Question: Python newbie's journey to build his first webapp (app link: <URL>.
Following an advice of a <URL>, but now I'm stucked with this error:
'''
2012-06-17 11:44:39 Running command: "['C:\\Python26\\pythonw.exe', 'C:\\Program Files (x86)\\Google\\google_appengine\\dev_appserver.py', '--admin_console_server=', '--port=8084', 'C:\\Users\\CG\\Documents\\udacity\\contract']"
Warning: You are using a Python runtime (2.6) that is older than the production runtime environment (2.7). Your application may be dependent on Python behaviors that have changed and may not work correctly when deployed to production.
WARNING 2012-06-17 14:44:41,993 datastore_file_stub.py:518] Could not read datastore data from c:\users\cg\appdata\local\temp\dev_appserver.datastore
WARNING 2012-06-17 14:44:42,005 dev_appserver.py:3401] Could not initialize images API; you are likely missing the Python "PIL" module. ImportError: No module named _imaging
INFO 2012-06-17 14:44:42,025 dev_appserver_multiprocess.py:647] Running application dev~contractpy on port 8084: http://localhost:8084
INFO 2012-06-17 14:44:42,025 dev_appserver_multiprocess.py:649] Admin console is available at: http://localhost:8084/_ah/admin
WARNING 2012-06-17 14:44:47,171 py_zipimport.py:139] Can't open zipfile C:\Python26\lib\site-packages\setuptools-0.6c11-py2.6.egg-info: IOError: [Errno 13] file not accessible: 'C:\\Python26\\lib\\site-packages\\setuptools-0.6c11-py2.6.egg-info'
ERROR 2012-06-17 14:44:47,674 wsgi.py:189]
Traceback (most recent call last):
File "C:\Program Files (x86)\Google\google_appengine\google\appengine\runtime\wsgi.py", line 187, in Handle
handler = _config_handle.add_wsgi_middleware(self._LoadHandler())
File "C:\Program Files (x86)\Google\google_appengine\google\appengine\runtime\wsgi.py", line 225, in _LoadHandler
handler = __import__(path[0])
File "C:\Program Files (x86)\Google\google_appengine\google\appengine\tools\dev_appserver_import_hook.py", line 676, in Decorate
return func(self, *args, **kwargs)
File "C:\Program Files (x86)\Google\google_appengine\google\appengine\tools\dev_appserver_import_hook.py", line 1858, in load_module
return self.FindAndLoadModule(submodule, fullname, search_path)
File "C:\Program Files (x86)\Google\google_appengine\google\appengine\tools\dev_appserver_import_hook.py", line 676, in Decorate
return func(self, *args, **kwargs)
File "C:\Program Files (x86)\Google\google_appengine\google\appengine\tools\dev_appserver_import_hook.py", line 1722, in FindAndLoadModule
description)
File "C:\Program Files (x86)\Google\google_appengine\google\appengine\tools\dev_appserver_import_hook.py", line 676, in Decorate
return func(self, *args, **kwargs)
File "C:\Program Files (x86)\Google\google_appengine\google\appengine\tools\dev_appserver_import_hook.py", line 1665, in LoadModuleRestricted
description)
File "C:\Users\CG\Documents\udacity\contract\main.py", line 60, in <module>
class MainHandler(webapp2.RequestHandler):
File "C:\Users\CG\Documents\udacity\contract\main.py", line 71, in MainHandler
template = jinja_environment.get_template('index.html')
File "C:\Program Files (x86)\Google\google_appengine\lib\jinja2\jinja2\environment.py", line 719, in get_template
return self._load_template(name, self.make_globals(globals))
File "C:\Program Files (x86)\Google\google_appengine\lib\jinja2\jinja2\environment.py", line 693, in _load_template
template = self.loader.load(self, name, globals)
File "C:\Program Files (x86)\Google\google_appengine\lib\jinja2\jinja2\loaders.py", line 115, in load
source, filename, uptodate = self.get_source(environment, name)
File "C:\Program Files (x86)\Google\google_appengine\lib\jinja2\jinja2\loaders.py", line 169, in get_source
contents = f.read().decode(self.encoding)
File "C:\Python26\lib\encodings\utf_8.py", line 16, in decode
return codecs.utf_8_decode(input, errors, True)
UnicodeDecodeError: 'utf8' codec can't decode byte 0x96 in position 3403: unexpected code byte
INFO 2012-06-17 14:44:47,713 dev_appserver.py:2891] "GET / HTTP/1.1" 500 -
INFO 2012-06-17 14:44:47,801 dev_appserver.py:2891] "GET /favicon.ico HTTP/1.1" 200 -
ERROR 2012-06-17 14:52:18,345 wsgi.py:189]
Traceback (most recent call last):
File "C:\Program Files (x86)\Google\google_appengine\google\appengine\runtime\wsgi.py", line 187, in Handle
handler = _config_handle.add_wsgi_middleware(self._LoadHandler())
File "C:\Program Files (x86)\Google\google_appengine\google\appengine\runtime\wsgi.py", line 225, in _LoadHandler
handler = __import__(path[0])
File "C:\Program Files (x86)\Google\google_appengine\google\appengine\tools\dev_appserver_import_hook.py", line 676, in Decorate
return func(self, *args, **kwargs)
File "C:\Program Files (x86)\Google\google_appengine\google\appengine\tools\dev_appserver_import_hook.py", line 1858, in load_module
return self.FindAndLoadModule(submodule, fullname, search_path)
File "C:\Program Files (x86)\Google\google_appengine\google\appengine\tools\dev_appserver_import_hook.py", line 676, in Decorate
return func(self, *args, **kwargs)
File "C:\Program Files (x86)\Google\google_appengine\google\appengine\tools\dev_appserver_import_hook.py", line 1722, in FindAndLoadModule
description)
File "C:\Program Files (x86)\Google\google_appengine\google\appengine\tools\dev_appserver_import_hook.py", line 676, in Decorate
return func(self, *args, **kwargs)
File "C:\Program Files (x86)\Google\google_appengine\google\appengine\tools\dev_appserver_import_hook.py", line 1665, in LoadModuleRestricted
description)
File "C:\Users\CG\Documents\udacity\contract\main.py", line 60, in <module>
class MainHandler(webapp2.RequestHandler):
File "C:\Users\CG\Documents\udacity\contract\main.py", line 71, in MainHandler
template = jinja_environment.get_template('index.html')
File "C:\Program Files (x86)\Google\google_appengine\lib\jinja2\jinja2\environment.py", line 719, in get_template
return self._load_template(name, self.make_globals(globals))
File "C:\Program Files (x86)\Google\google_appengine\lib\jinja2\jinja2\environment.py", line 693, in _load_template
template = self.loader.load(self, name, globals)
File "C:\Program Files (x86)\Google\google_appengine\lib\jinja2\jinja2\loaders.py", line 115, in load
source, filename, uptodate = self.get_source(environment, name)
File "C:\Program Files (x86)\Google\google_appengine\lib\jinja2\jinja2\loaders.py", line 169, in get_source
contents = f.read().decode(self.encoding)
File "C:\Python26\lib\encodings\utf_8.py", line 16, in decode
return codecs.utf_8_decode(input, errors, True)
UnicodeDecodeError: 'utf8' codec can't decode byte 0x96 in position 3403: unexpected code byte
INFO 2012-06-17 14:52:18,378 dev_appserver.py:2891] "GET / HTTP/1.1" 500 -
INFO 2012-06-17 14:52:18,470 dev_appserver.py:2891] "GET /favicon.ico HTTP/1.1" 200 -
'''
I'm using PyScripter and it's set to encode in utf-8:

I did a search on stackoverflow and found many issues on it but I didn't understand what is going wrong in my case and how to fix it.
Thanks in advance for any help!
Here my code:
'''
# -*- coding: utf-8 -*-
# -*- coding: utf-8 -*-
#!/usr/bin/env python
#
# Copyright 2007 Google Inc.
#
# Licensed under the Apache License, Version 2.0 (the "License");
# you may not use this file except in compliance with the License.
# You may obtain a copy of the License at
#
# http://www.apache.org/licenses/LICENSE-2.0
#
# Unless required by applicable law or agreed to in writing, software
# distributed under the License is distributed on an "AS IS" BASIS,
# WITHOUT WARRANTIES OR CONDITIONS OF ANY KIND, either express or implied.
# See the License for the specific language governing permissions and
# limitations under the License.
#
import os
import webapp2
import jinja2
jinja_environment = jinja2.Environment(autoescape=True,
loader=jinja2.FileSystemLoader(os.path.join(os.path.dirname(__file__), 'templates')))
import re
USER_RE = re.compile(r"^[a-zA-Z0-9_-]{3,20}$")
def valid_resident(resident):
return USER_RE.match(resident)
PASS_RE = re.compile(r"^.{3,20}$")
def valid_SSN(SSN):
return PASS_RE.match(SSN)
EMAIL_RE = re.compile(r"^[\S]+@[\S]+\.[\S]+$")
def valid_email(email):
return EMAIL_RE.match(email)
def escape_html(s):
for (i,o) in (("&","&"), (">",">"), ("<","<"), ('"','"')):
s = s.replace(i,o)
return s
import time
import datetime
def dateToday():
today = datetime.datetime.today()
todayDay = str(today.day)
todayMonth = str(today.month)
monthExt = {'1':' January ', '2':'February', '3':' March ', '4':'April', '5':'May', '6':'June', '7 ':' July ', '8':'August', '9':'September', '10':'October', '11':'November ', '12':'December'}
todayYear = str(today.year)
return(todayDay + ' of ' + monthExtenso[todaymonth] + ' of ' + todayYear)
class MainHandler(webapp2.RequestHandler):
def get(self):
template_values = {"resident": "",
"SSN": "",
"driverLicense": "",
"email":"",
"resident_error": "",
"SSN_error": "",
"driverLicense_error": "",
"email_error": ""}
template = jinja_environment.get_template('index.html')
self.response.out.write(template.render(template_values))
def write_form(self, text_write):
self.response.out.write(text_write)
def post(self):
resident_name = self.request.get(escape_html("resident"))
user_nacionality = self.request.get("nacionality")
user_SSN = self.request.get(escape_html('SSN'))
user_email = self.request.get(escape_html('email'))
user_driverLicense = self.request.get(escape_html('driverLicense'))
resident_error = ""
SSN_error = ""
driverLicense_error = ""
contract_type = self.request.get("contractType")
owner = self.request.get("owner")
witness = self.request.get("witness ")
if (resident_name and valid_resident(resident_name)) \
and (user_SSN and valid_SSN(user_SSN)) \
and ((not user_email) or (user_email and valid_email(user_email))):
self.redirect('/yourcontract?resident=%s&nacionality=%s&SSN=%s&driverLicense=%s&email=%s&witness=%s&owner=%s' % (resident_name, user_nacionality, user_SSN, user_driverLicense, user_email,
witness, owner))
else:
if not valid_resident(resident_name):
resident_error = "Oh no!!! this resident name isn't valid!"
if not valid_SSN(user_SSN):
SSN_error = "Oh no!!! SSN isn't valid!"
if user_email and not valid_email(user_email):
email_error = "Oh no!!! e-mail isn't valid!"
self.write_form(form % {"resident":resident_name,
"resident_error":resident_error,
"SSN":user_SSN,
"SSN_error":SSN_error,
"driverLicense":user_driverLicense,
"email":user_email,
})
class yourcontractHandler(webapp2.RequestHandler):
def get(self):
geted_resident_name = self.request.get('resident')
geted_user_nacionality = self.request.get("nacionality")
geted_user_SSN = self.request.get('SSN')
geted_user_email = self.request.get('email')
geted_user_driverLicense = self.request.get('driverLicense')
geted_resident_error = ""
geted_SSN_error = ""
geted_driverLicense_error = ""
#geted_contract_type = self.request.get("contractType")
geted_owner = self.request.get("owner")
geted_witness = self.request.get("witness")
geted_contractType = self.request.get("contractType")
self.response.out.write(yourcontract % {"resident":geted_resident_name,
"nacionality":geted_user_nacionality,
"SSN":geted_user_SSN,
"SSN_error":geted_SSN_error,
"driverLicense":geted_user_driverLicense,
"email":geted_user_email,
"witness ":geted_witness ,
"owner":geted_owner,
"contractType":geted_contractType
})
app = webapp2.WSGIApplication([('/', MainHandler), ('/yourcontract', yourcontractHandler)],
debug=True)
'''
Here my template code:
'''
<!DOCTYPE html>
<html>
<head>
<title>Contract with Python</title>
<style type="text/css">
.label {text-align: right}
.error {color: red}
</style>
</head>
<body>
<h2>Contract with Python</h2>
<form method="post">
<table>
<tr>
<td class="label">
resident
</td>
<td>
<input type="text" name="resident"
value= "%(resident)s">
</td>
<td class="error">
%(resident_error)s
</td>
</tr>
<tr>
<td class="label">
nacionality
</td>
<td>
<input type="text"
name="nacionality" value= " ">
</td>
</tr>
<tr>
<td class="label">
License
</td>
<td>
<input type="text"
name="driverLicense" value="">
</td>
</tr>
<tr>
<td class="label">
SSN
</td>
<td>
<input type="text" name="SSN"
value="%(SSN)s">
</td>
<td class="error"> %(SSN_error)s
</td>
</tr>
<tr>
<td class="label">
Email (optional)
</td>
<td>
<input type="text" name="email"
value="%(email)s">
</td>
<td class="error"> %(email_error)s
</td>
</tr>
</table>
<br>
<td class="label">
Contract Type
<select name = "contractType">
<option>House Rental
Contract</option>
<option>Car Rental
Contract</option>
<option>Other</option>
</select>
</td>
<br>
<br>
<br>
owner
<select name = "owner">
<option>House owner</option>
<option>Car owner</option>
<option>Other owner</option>
</select>
<br>
<br>
<br>
Witness
<select name = "witness">
<option>Carl Sagan</option>
<option>Mahatma Gandhi</option>
</select>
<br>
<br>
<input type="submit">
</form>
</body>
</html>
"""
yourcontract = """
<html>
<head>
<title>Unit 2 Signup</title>
</head>
<body>
{{contractType}}
In consideration of the agreements of the
Resident(s), known as: {{resident}} The owner
hereby rents them the dwelling located at
{{residentAdress}}, for the period commencing
on the {{dateStarts}}, and monthly thereafter
until the last day of {{dateEnds}}, at which
time this Agreement is terminated. Resident
(s), in consideration of owners permitting
them to occupy the above property, hereby
agrees to the following terms:
RENT: To pay as rental the sum of $
{{rentalSum}} per month, due and payable in
advance from the first day of every month.
Failure to pay rent when due will result in
the owner taking immediate legal action to
evict the Resident from the premises and seize
the security deposit.
LATE FEE: Rent received after the first of the
month will be subject to a late fee of 10%
plus (3.00) dollars per day.
ACCEPTED THIS {{dateContract}}, at
{{localContract}}.
______________________________________________
_____
{{resident}} - Resident
______________________________________________
_____
{{owner}} - owner
______________________________________________
_____
{{witness}} - Witness
</body>
</html>
'''
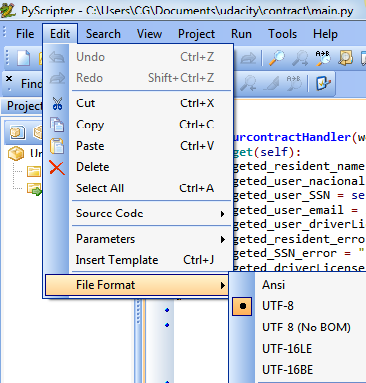
Answer: Your 'index.html' file is not UTF-8 valid. Open the file with your code editor, and save as UTF-8. You can trace the error from the exception traceback:
'''
[...]
File "C:\Users\CG\Documents\udacity\contract\main.py", line 71, in MainHandler
template = jinja_environment.get_template('index.html')
[...]
File "C:\Program Files (x86)\Google\google_appengine\lib\jinja2\jinja2\loaders.py", line 169, in get_source
contents = f.read().decode(self.encoding)
UnicodeDecodeError: 'utf8' codec can't decode byte 0x96 in position 3403: unexpected code byte
'''